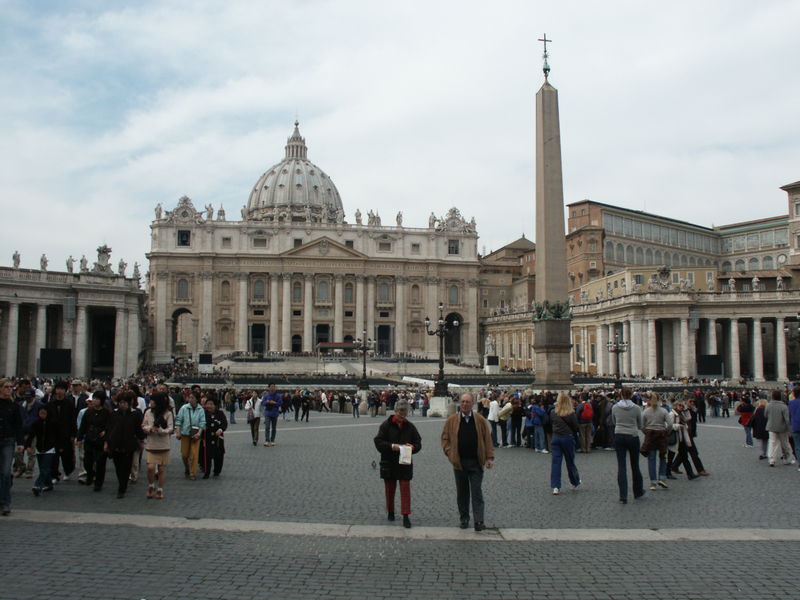
Titel: Petersplatz in Rom
Künstler: Giovanni Lorenzo Bernini
Standort: Rom, S. Pietro (EU - I - Latium)
Schlagwörter: weiß, menschen, stadt, grau, säule, säulen, gebäude, rund, fassade, passanten, pflaster, platz, kuppel, eingang, kolonnade, denkmal, rom, obelisk, petersdom, petersplatz, touristen, briques, personnes, touristes, photograph, iluminati, tuoristen, pflaserstein, gouvernement, achiteture